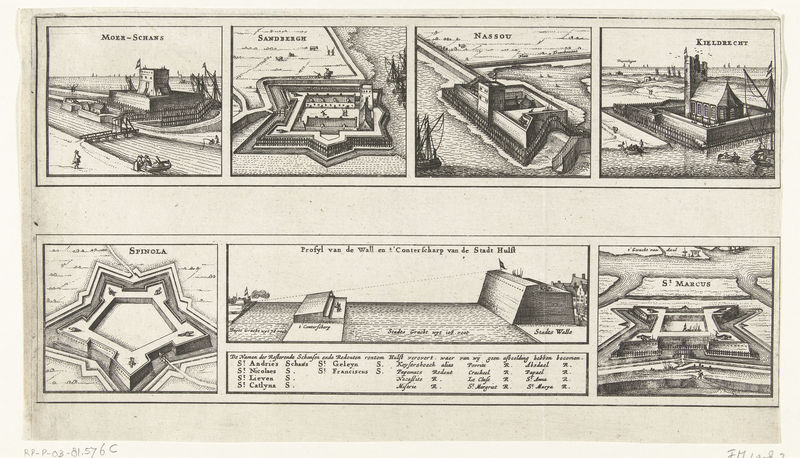
Titel: Zes forten bij Hulst
Künstler: Claes Jansz. (II) Visscher
Standort: Amsterdam
Institution: Rijksmuseum
Schlagwörter: architecture, church, military, old, wall, brown, man, building, house, water, roof, river, garden, drawing, castle, army, illustration, outline, sketch, town, city, fort, design, plan, plans, map, seal, war, american, stadt, ships, gotik, structure, star, zeichnung, chart, math, architektur, deutschland, pretty, colony, canal, nice, fortified, fortress, blueprint, italien, romanik, blueprints, colonies, pentagon, archetecture, maps, stadtmauer, marcus, stadtplan, lable, multiple views, star shape, saint marcus, andries, nicolse, lieves, catlyas, geleya, cannels, calls